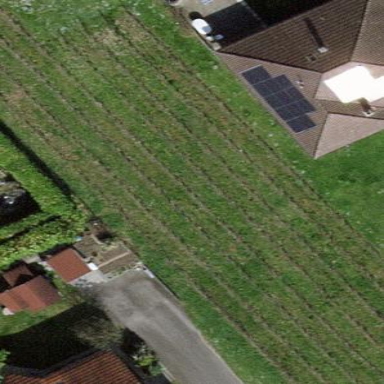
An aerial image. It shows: Vineyard growing grapes.